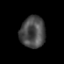
Tissue: prostate
Cell type: Fibroblasts
Senescence score: 0.7293
Nuclear area (px): 776
Mean DAPI intensity: 73.759